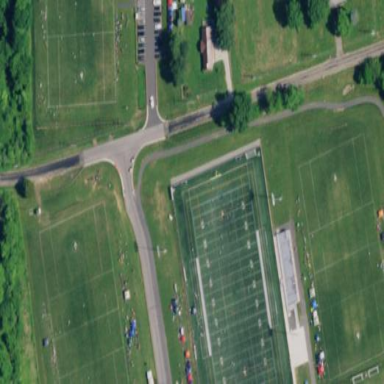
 designated as leisure land for sports activities."